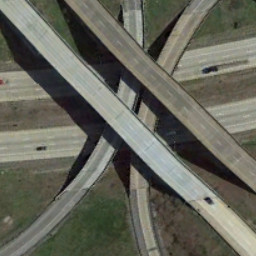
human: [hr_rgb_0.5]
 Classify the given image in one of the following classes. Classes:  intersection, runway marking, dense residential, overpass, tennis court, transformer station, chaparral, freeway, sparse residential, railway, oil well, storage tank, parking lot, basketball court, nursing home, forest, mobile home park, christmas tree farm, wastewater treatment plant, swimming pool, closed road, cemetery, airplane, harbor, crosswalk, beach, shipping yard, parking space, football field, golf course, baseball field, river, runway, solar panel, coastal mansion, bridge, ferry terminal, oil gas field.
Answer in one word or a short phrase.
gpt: overpass